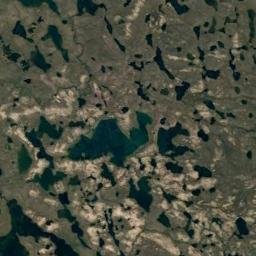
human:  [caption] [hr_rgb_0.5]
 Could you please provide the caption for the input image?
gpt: This wetland is totally covered with vegetation .

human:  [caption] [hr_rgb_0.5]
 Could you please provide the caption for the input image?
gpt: Brown trivial bare land in the river in a wetland .

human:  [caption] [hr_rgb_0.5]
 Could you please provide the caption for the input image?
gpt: The wetland consists of bare land and water .

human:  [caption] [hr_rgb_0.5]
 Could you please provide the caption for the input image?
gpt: There are many different shapes of water around the wetlands .

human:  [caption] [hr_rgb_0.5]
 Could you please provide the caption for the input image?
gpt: There are many water areas and much bare land on the wetland .